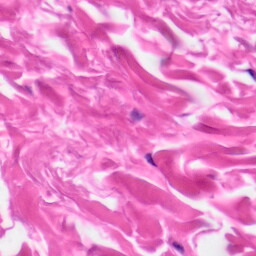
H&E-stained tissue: Skin